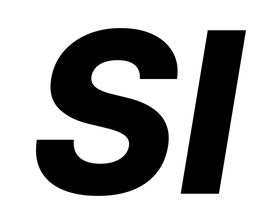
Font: Inter-Italic_ExtraBold_Italic